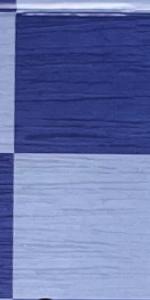
Label: Empty